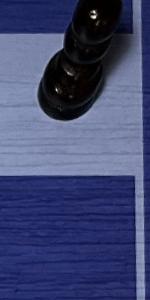
Label: Empty